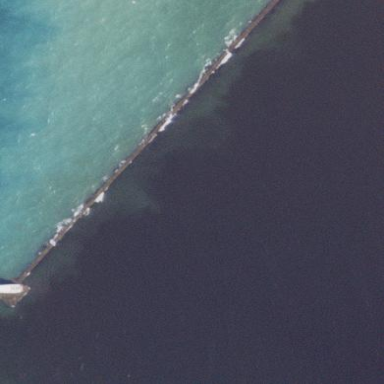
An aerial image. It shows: Breakwater structure.